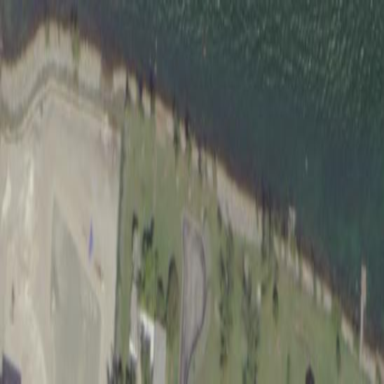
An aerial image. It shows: Breakwater made of rock.